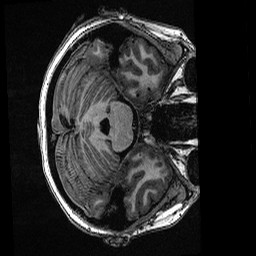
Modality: T1w
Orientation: axial
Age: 18
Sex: female
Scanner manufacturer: ge
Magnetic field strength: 3 T
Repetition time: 0.00766 s
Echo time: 0.003476 s